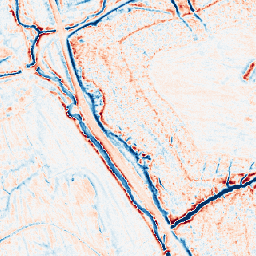
Category: edge_preserving
Decomposition family: anisotropic_diffusion
Decomposition parameters: iterations: 50
kappa: 10
gamma: 0.05
Upsampling method: nearest
Upsampling parameters: scale: 4
Upsampling scale: 4